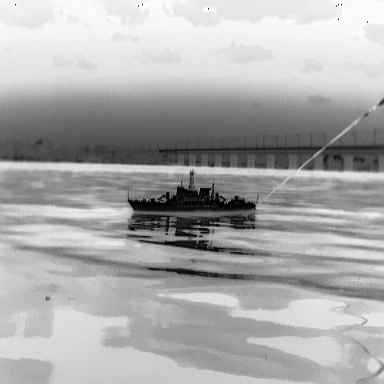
There is a warship in the infrared image.